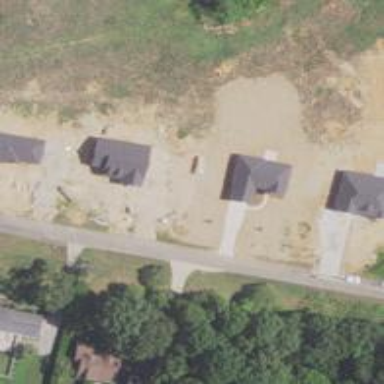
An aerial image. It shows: Driveway leading to service road.